Question: What is the reading of this measurement?
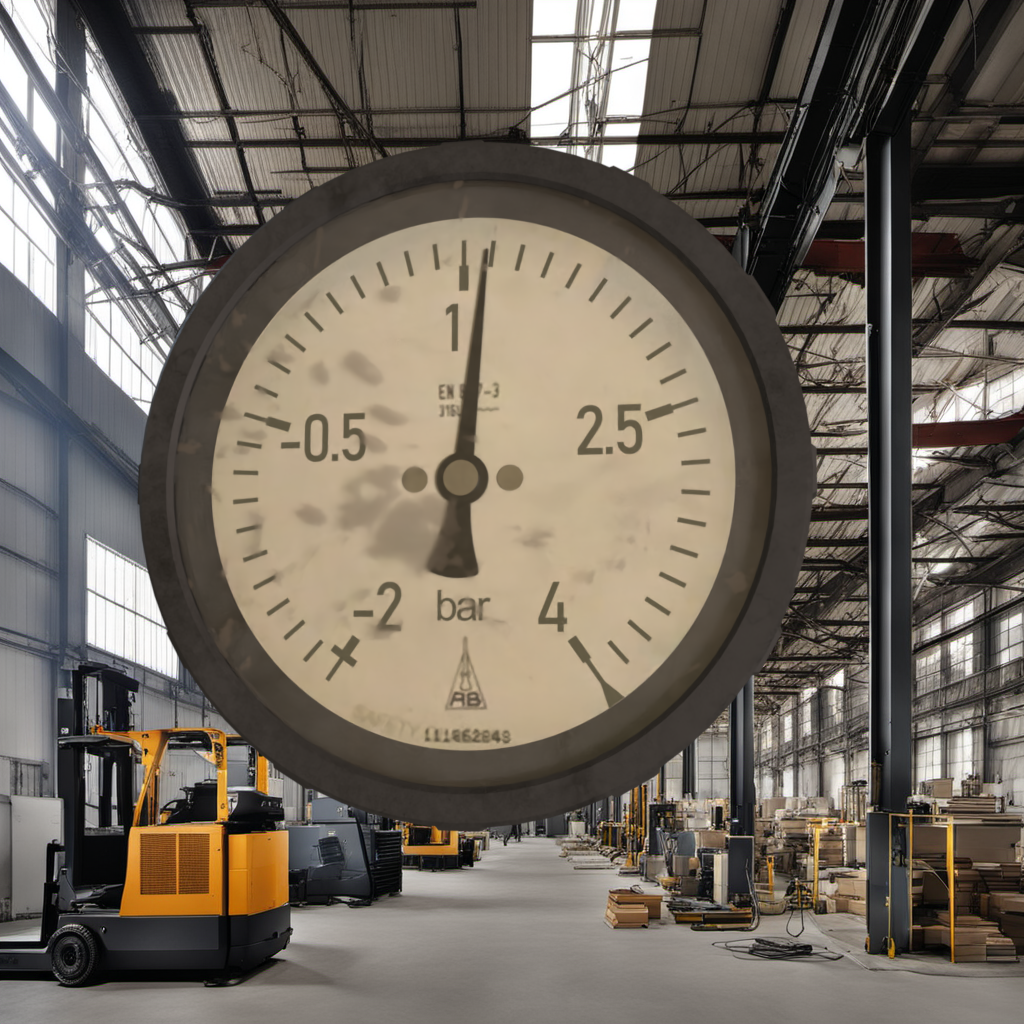
Answer: The result is 1.12
Question: What is the value range of this measurement?
Answer: The range is from -2 to 4
Question: What is the minimum and maximum value of the measurement shown in the image?
Answer: The minimum value is -2 and the maximum value is 4